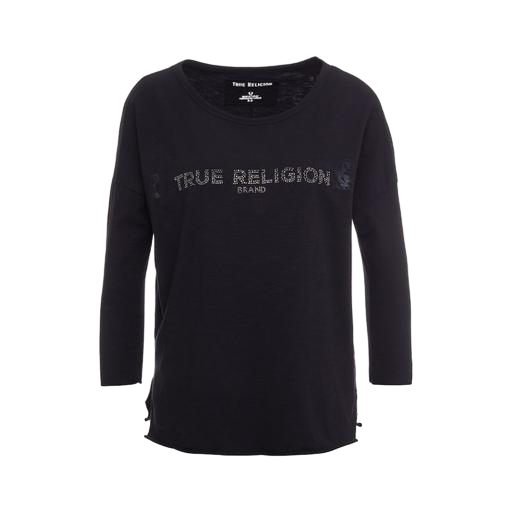
long sleeve tee, longsleeve t-shirt, long-sleeve tee, white background